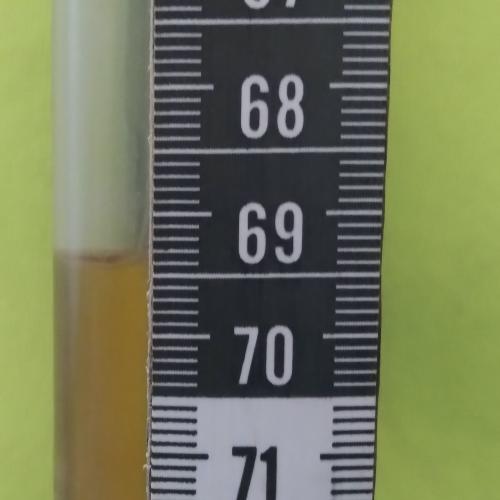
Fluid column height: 69.3 cm